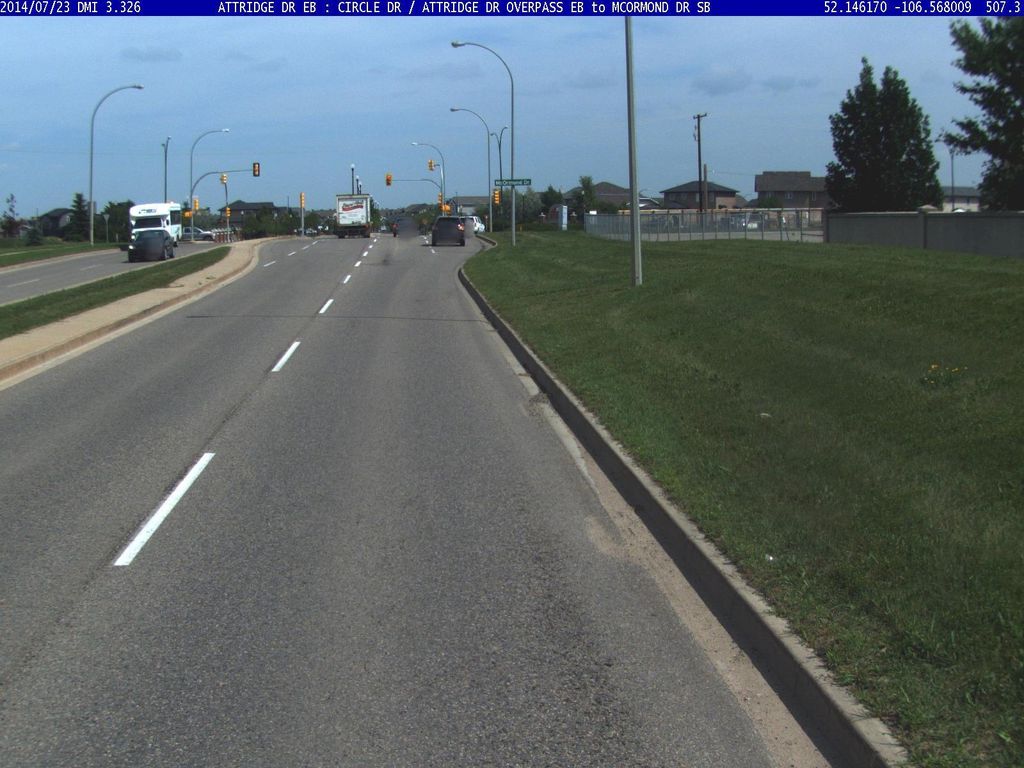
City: saskatoon